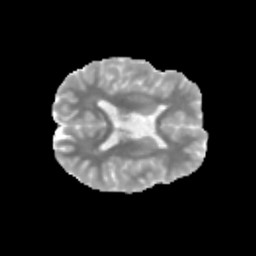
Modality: MD
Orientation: axial
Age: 13
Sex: male
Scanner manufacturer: siemens
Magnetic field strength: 3 T
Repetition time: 3.8 s
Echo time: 0.07 s